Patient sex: M
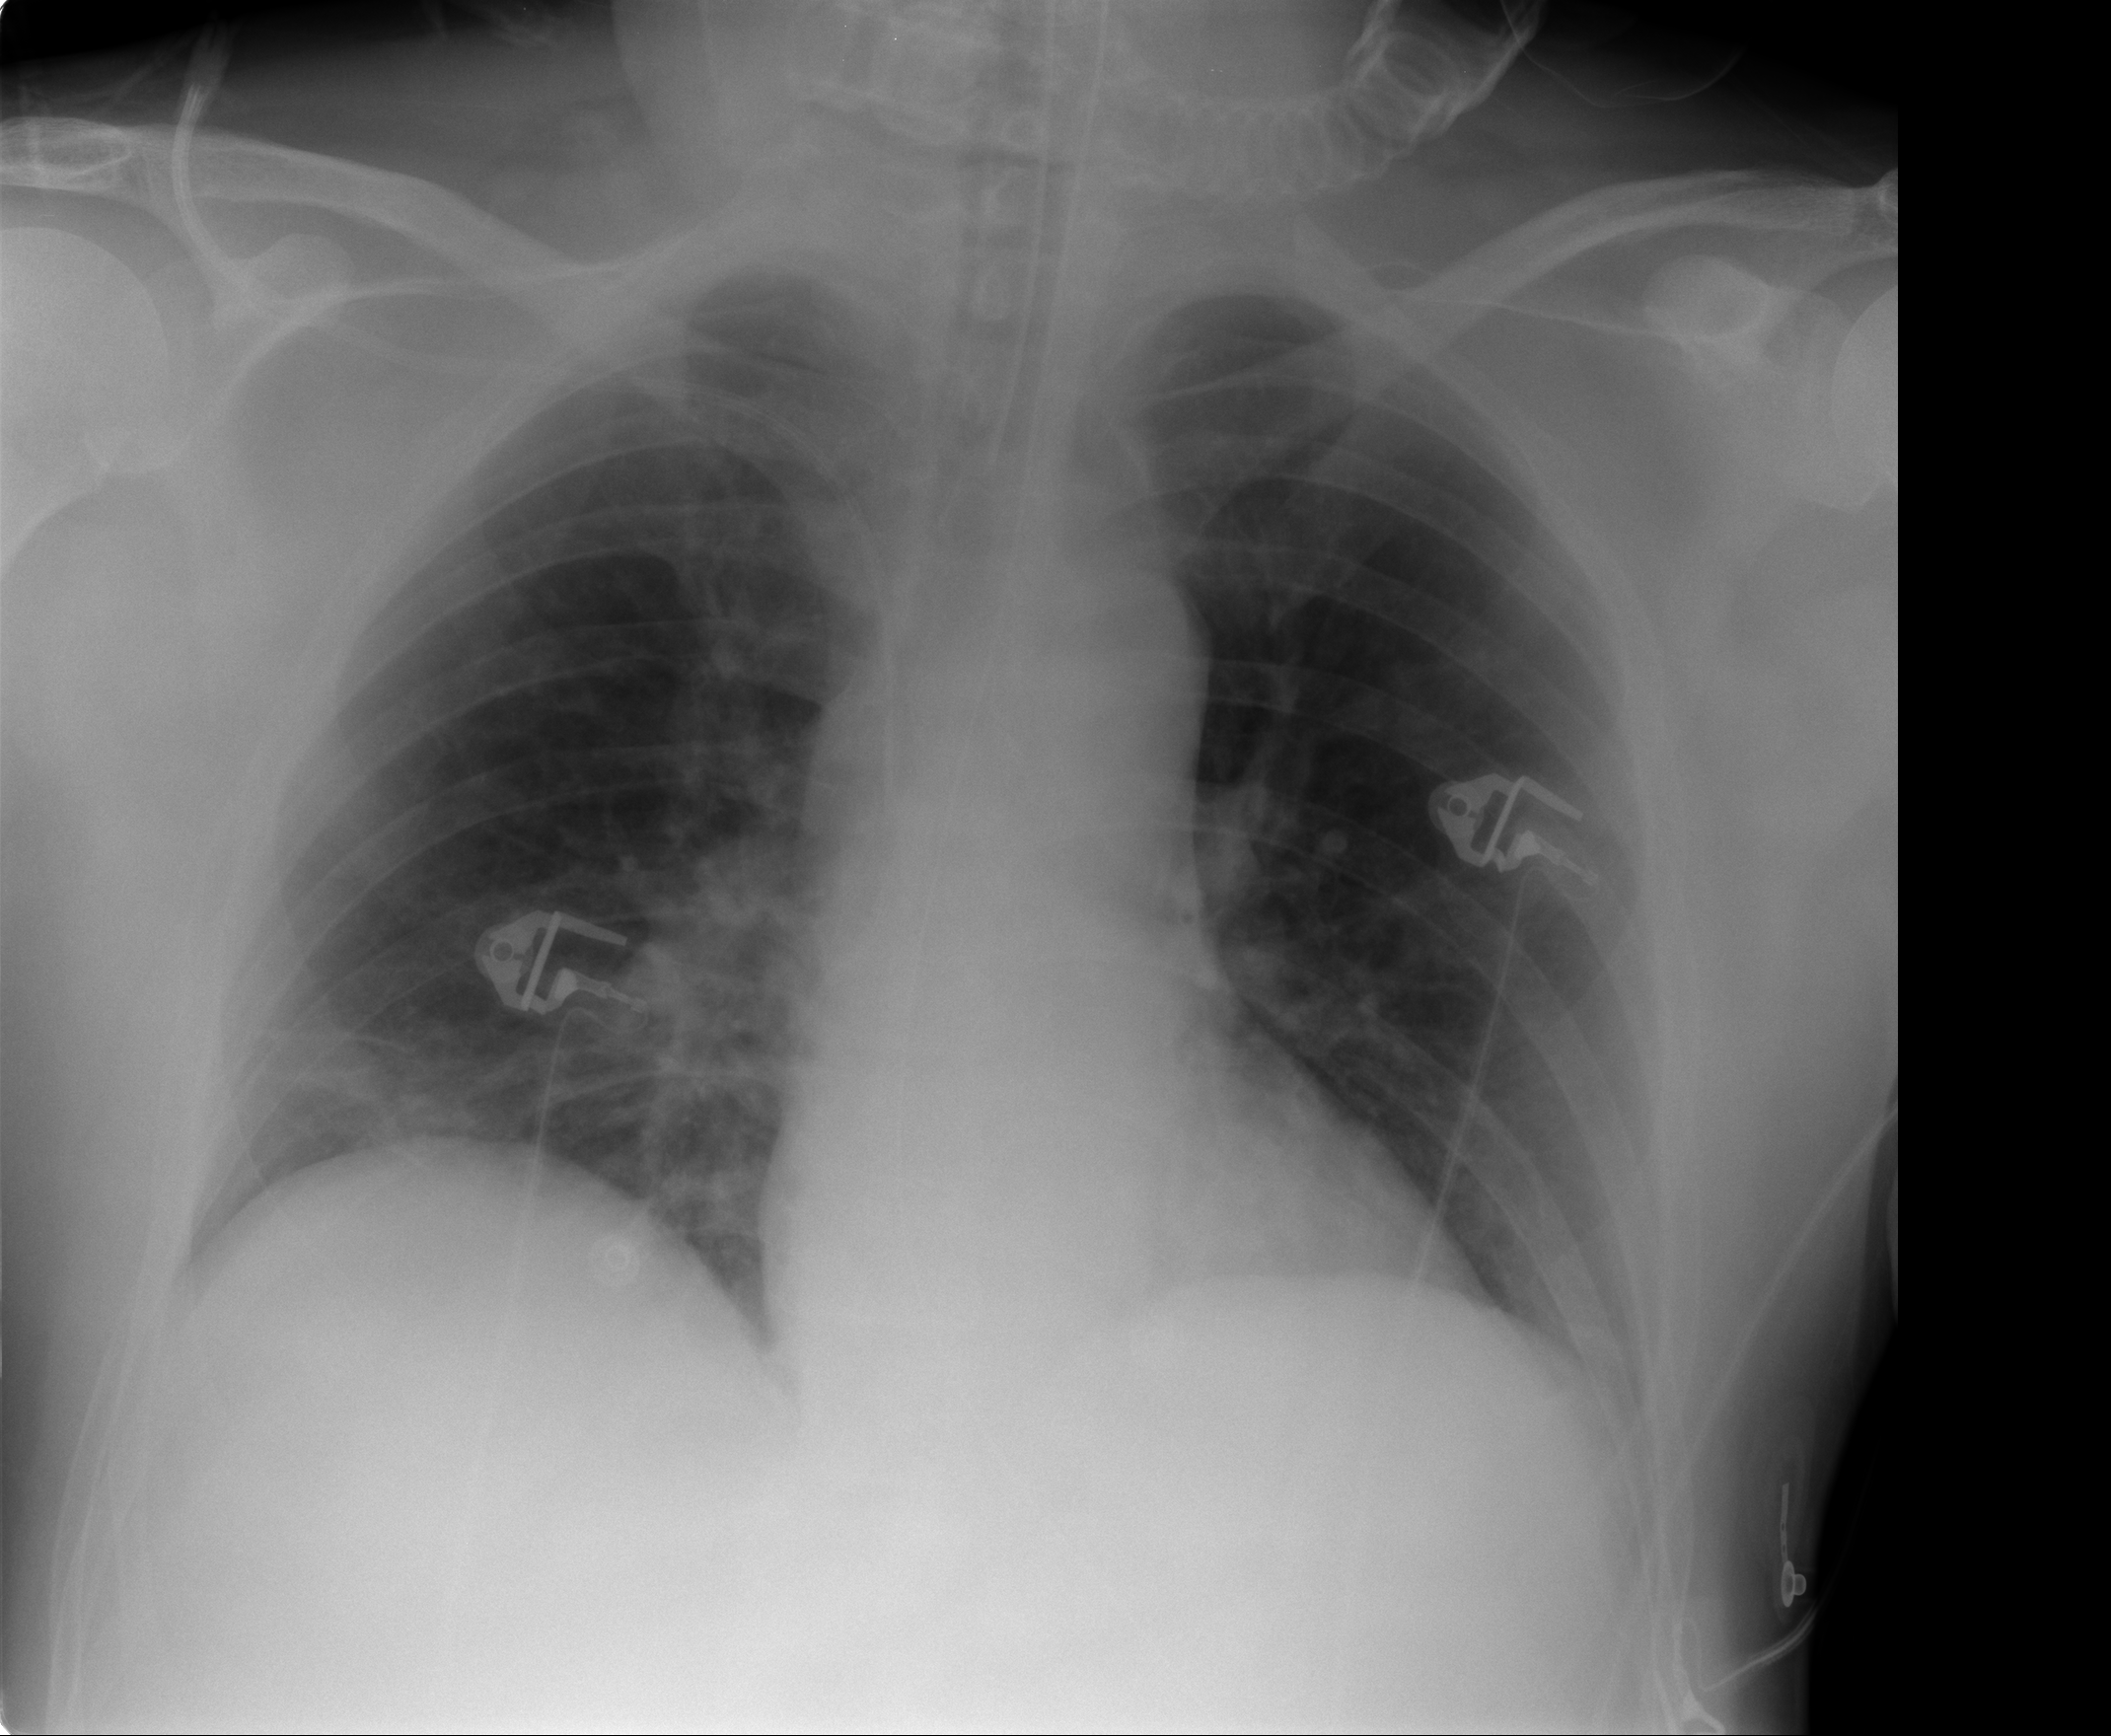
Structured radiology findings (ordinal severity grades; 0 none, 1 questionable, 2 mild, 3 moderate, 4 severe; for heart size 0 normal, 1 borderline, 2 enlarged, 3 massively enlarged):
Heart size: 0
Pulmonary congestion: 0
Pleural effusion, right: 0
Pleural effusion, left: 0
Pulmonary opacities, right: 0
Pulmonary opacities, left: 0
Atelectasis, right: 2
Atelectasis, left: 1